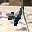
Label: 4